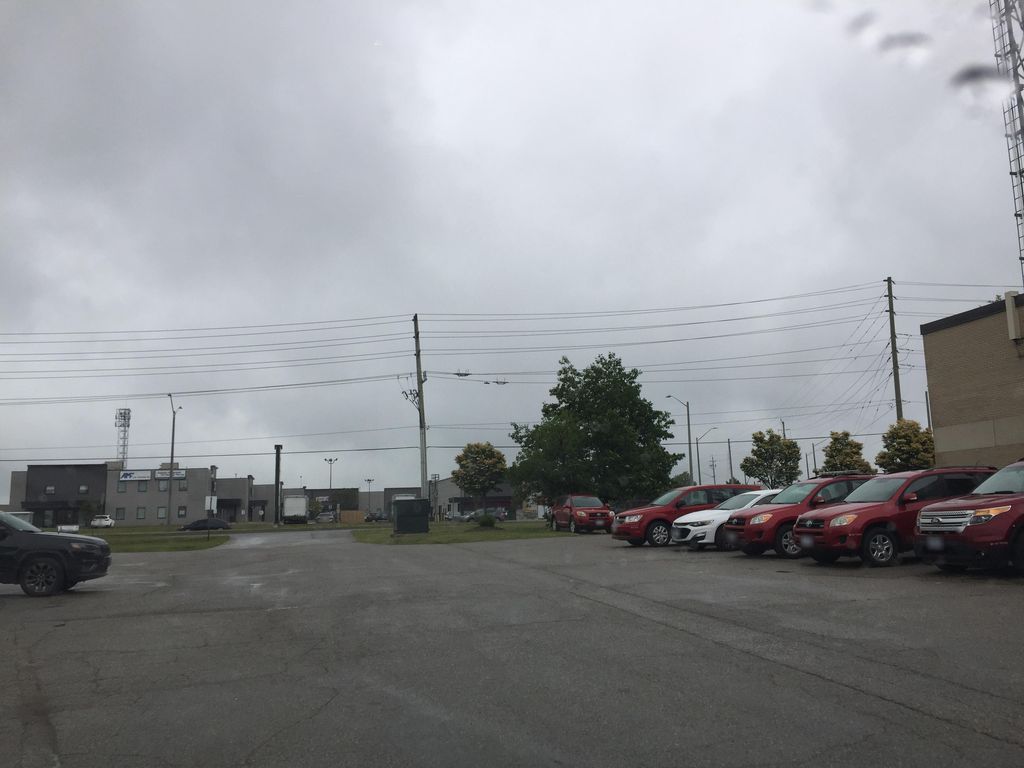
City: kitchener-waterloo